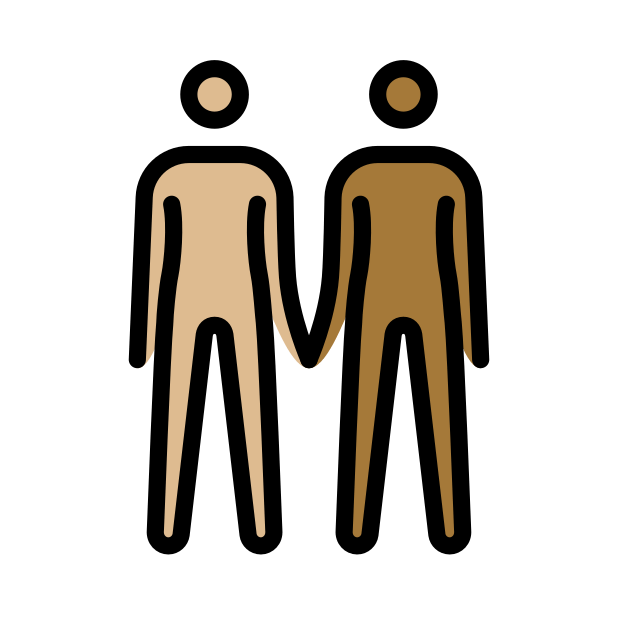
people holding hands: medium-light skin tone, medium-dark skin tone